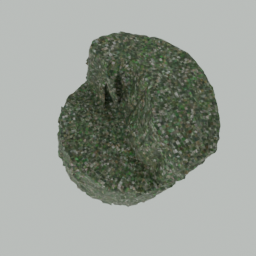
Label: nature